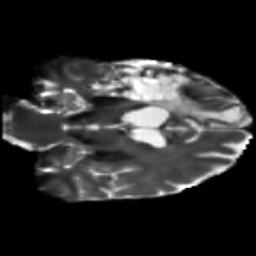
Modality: T2w
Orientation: coronal
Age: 49
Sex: male
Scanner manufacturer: siemens
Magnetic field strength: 3 T
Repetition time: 5.47 s
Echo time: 0.0854 s